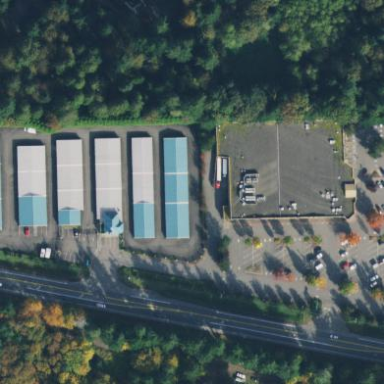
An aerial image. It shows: Commercial area.